Question: I am trying to overlay two sets of data that with be used in bar charts. The first is the main set of data and I want that to be the main focus. For the second dataset I want just a line marking where on the chart it would be. I can get close to what I want by doing this:
'''
Tbl = data.frame(Factor = c("a","b","c","d"),
Percent = c(43,77,37,55))
Tbl2 = data.frame(Factor = c("a","b","c","d"),
Percent = c(58,68,47,63))
ggplot(aes(x = Factor, y = Percent), data = Tbl) +
geom_bar(position = "stack", stat = "identity", fill = "blue") +
ylim(0,100) +
geom_bar(aes(x = Factor, y = Percent), data = Tbl2,
position = "stack", stat = "identity", fill = NA, color = "black") +
theme_bw()
'''
<URL>
I believe I can accomplish what I want by using geom_vline if there is a way to separate it by groups. Another option I came up with is if it is possible to change the colors of the "sides" of the bars in the overlay to white while keeping the "top" of each bar chart as black.
An idea of what I want (Edited in paint)

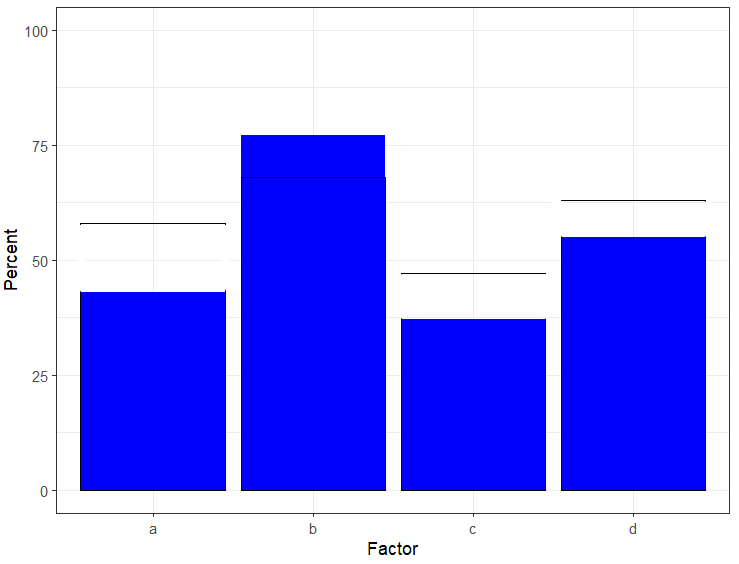
Answer: You could use 'geom_errorbar' where the ymin and ymax are the same values like this:
'''
library(ggplot2)
ggplot(aes(x = Factor, y = Percent), data = Tbl) +
geom_bar(position = "stack", stat = "identity", fill = "blue") +
ylim(0,100) +
geom_errorbar(aes(x = Factor, ymin = Percent, ymax = Percent), data = Tbl2,
stat = "identity", color = "black") +
theme_bw()
'''

<URL>